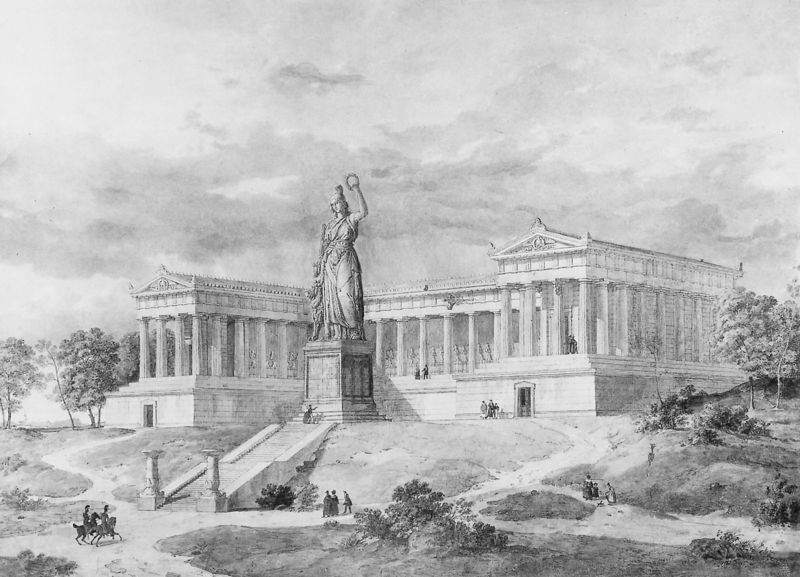
Titel: Bayrische Ruhmeshalle mit Bavaria
Künstler: Leo von Klenze
Institution: München, Bayerisches Nationalmuseum
Schlagwörter: himmel, schatten, wolken, bäume, landschaft, menschen, frau, schwarz, säule, säulen, zeichnung, dach, gebäude, park, weg, wiese, architektur, sockel, natur, sträucher, personen, anhöhe, pferd, pferde, reiter, skulptur, statue, giebel, grafik, ausflug, treppe, aufgang, stufen, bronze, tor, münchen, palast, spaziergang, denkmal, schwarz-weiss, entwurf, kranz, göttin, fries, antik, griechisch, tempel, löwe, museum, spaziergänger, bär, ludwig i, monument, klenze, tympanon, walhalla, theresienwiese, bavaria, ruhmeshalle, siegesgöttin, bärenfell, oktoberfest, wiesn, schwanthaler, siegerkranz, tympani, #himmel, eichelaub, sgtatue, denkal, architur